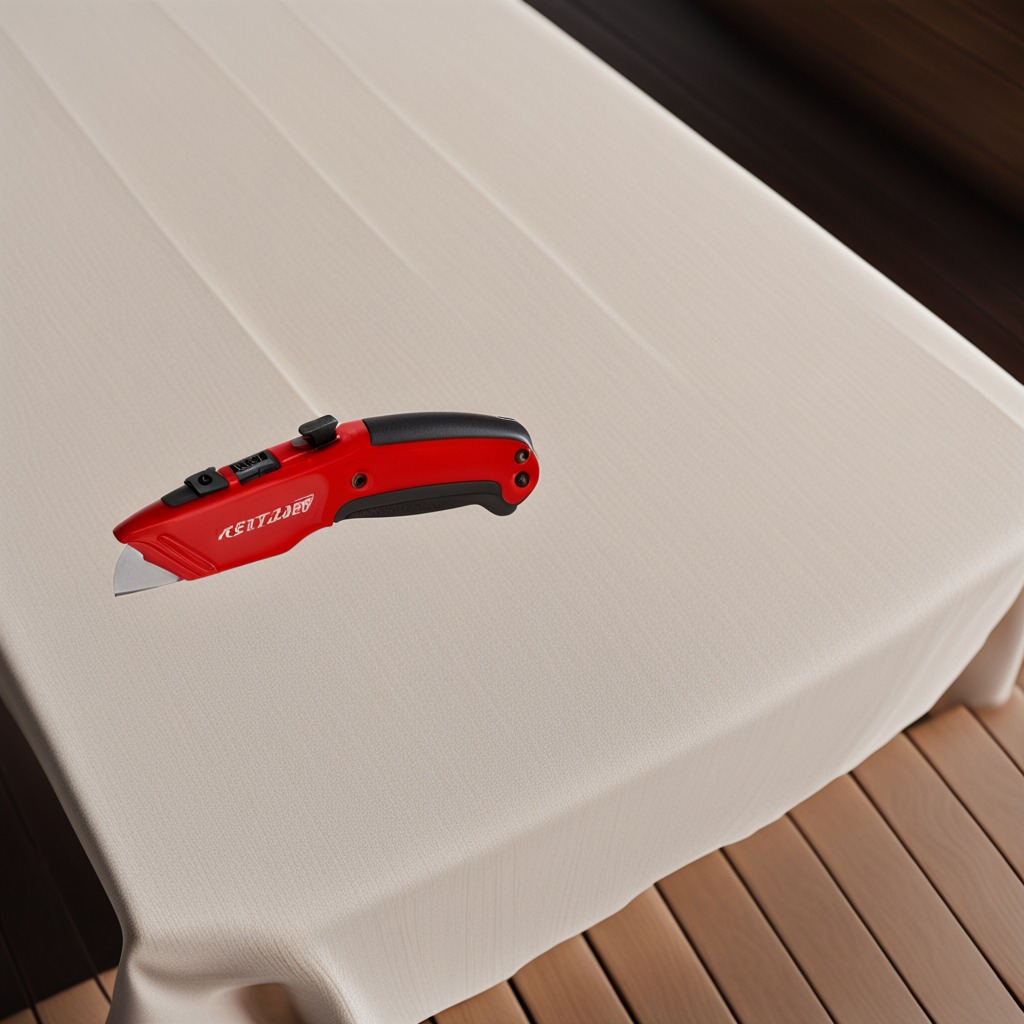
A utility knife lying on a wooden table in an outdoor workshop during daytime bright natural light soft shadows worn but beneath the cloth